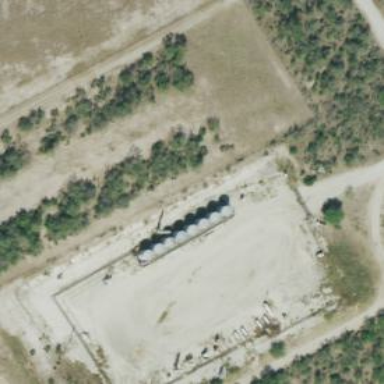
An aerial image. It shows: Storage tank that is man-made.